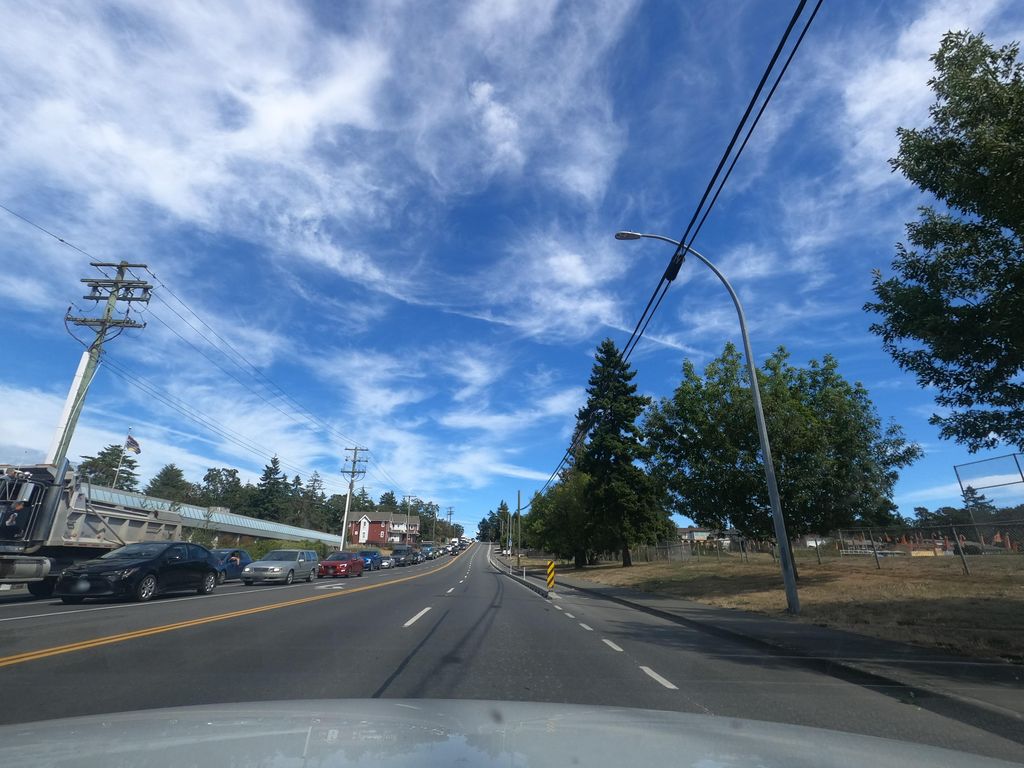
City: victoria